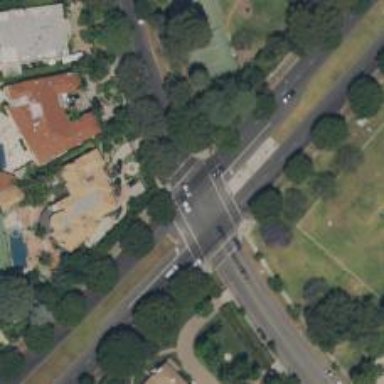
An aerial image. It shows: Secondary road surrounded by residential properties.